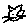
Label: cat